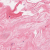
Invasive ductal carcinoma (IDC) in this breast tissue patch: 0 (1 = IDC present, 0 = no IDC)